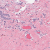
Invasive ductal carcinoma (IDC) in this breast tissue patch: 1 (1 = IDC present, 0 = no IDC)